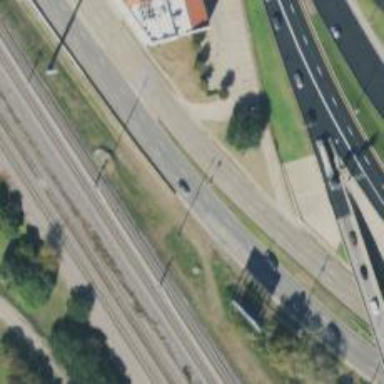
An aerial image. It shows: Primary highway with separate sidewalk.